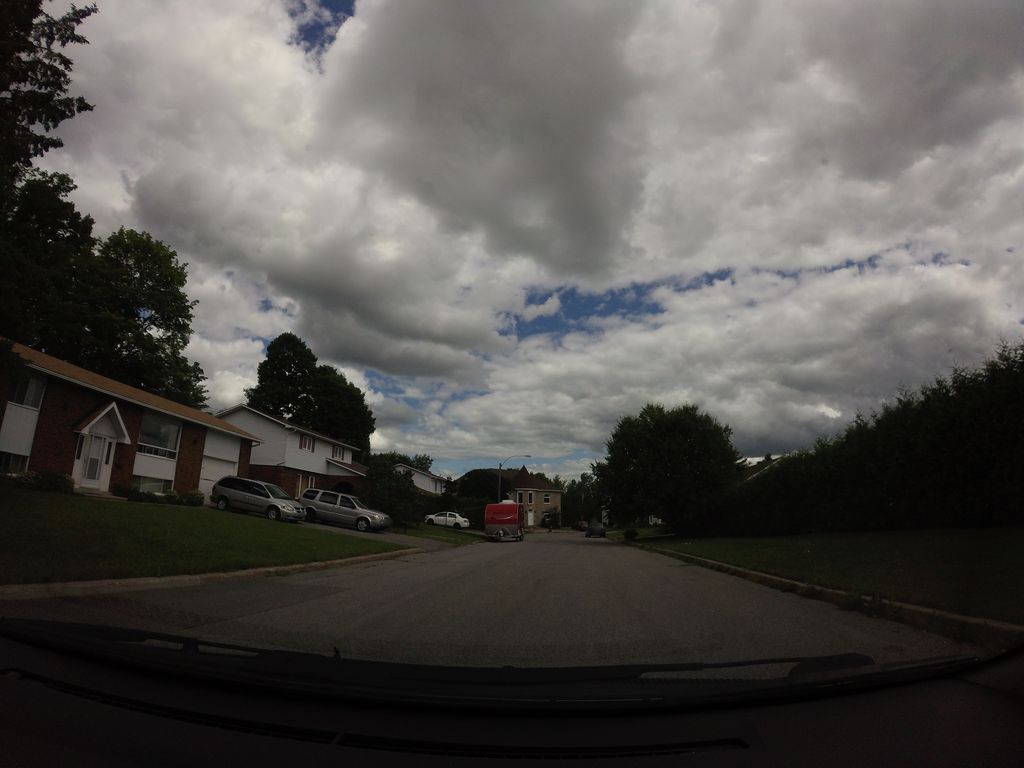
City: ottawa-gatineau